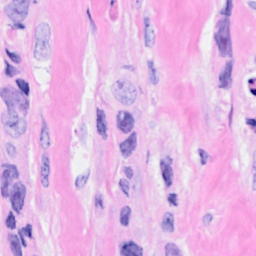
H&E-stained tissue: Breast